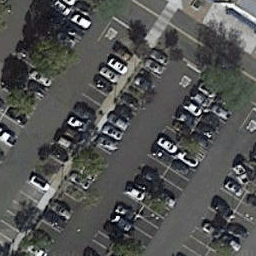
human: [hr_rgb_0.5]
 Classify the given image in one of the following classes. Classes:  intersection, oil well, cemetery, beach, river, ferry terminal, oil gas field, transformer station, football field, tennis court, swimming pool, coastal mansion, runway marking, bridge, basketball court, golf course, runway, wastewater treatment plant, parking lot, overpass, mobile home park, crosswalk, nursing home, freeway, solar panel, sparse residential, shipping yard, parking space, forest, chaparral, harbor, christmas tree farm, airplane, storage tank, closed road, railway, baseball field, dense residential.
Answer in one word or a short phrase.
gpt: parking lot